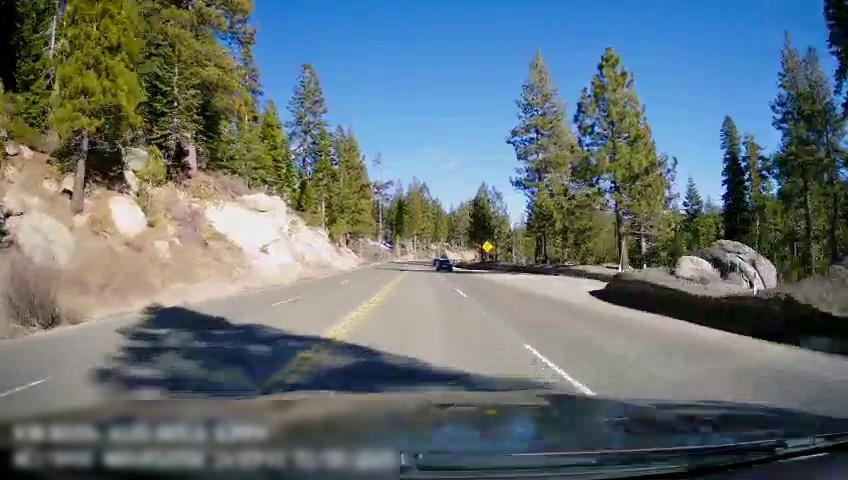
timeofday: Day
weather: Sunny
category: Drivable Space
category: Vehicles | Car
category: Lanes | Opposite Lane
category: Lanes | Opposite Lane
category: Lanes | Opposite Lane
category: Lanes | Current Lane
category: Lanes | Current Lane
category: Traffic | Signs